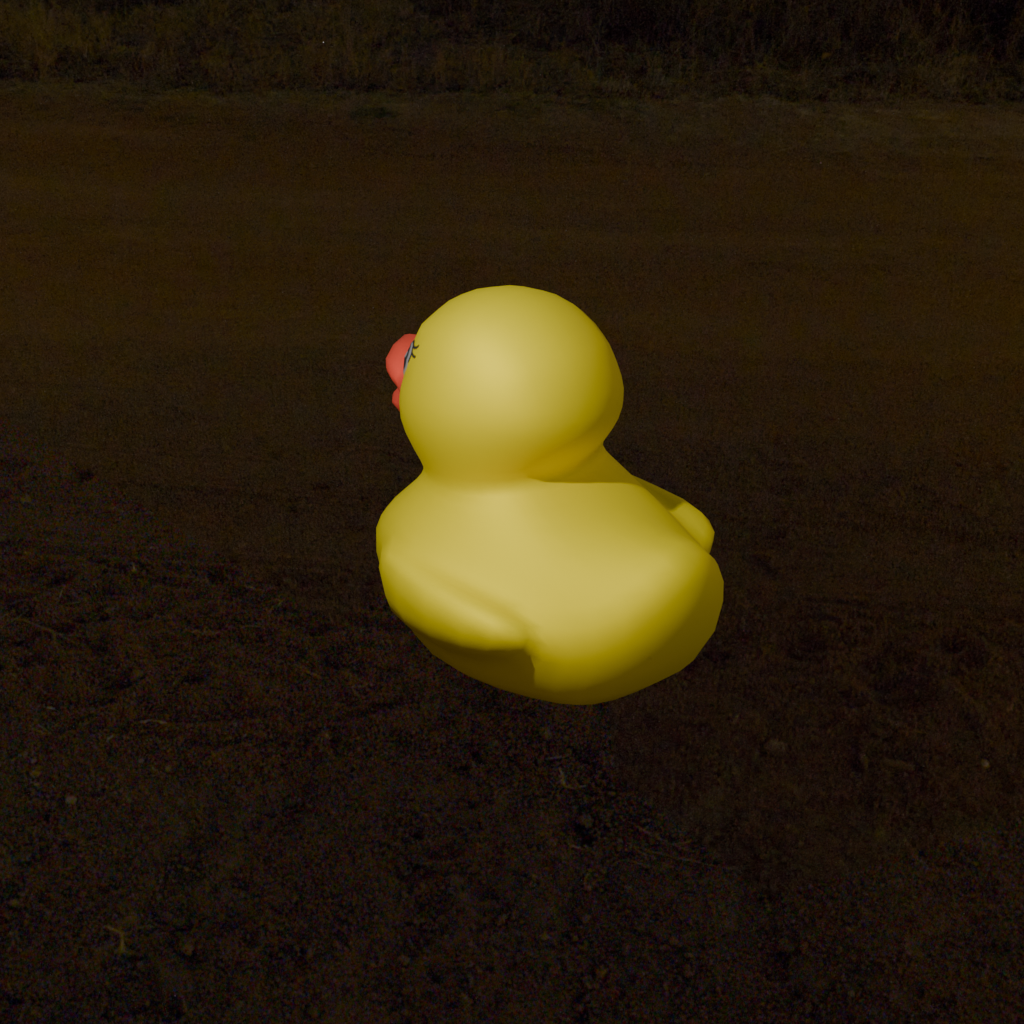
an image of a yellow rubber duck seen from <back_left> in a starry sky over a savanna at night.